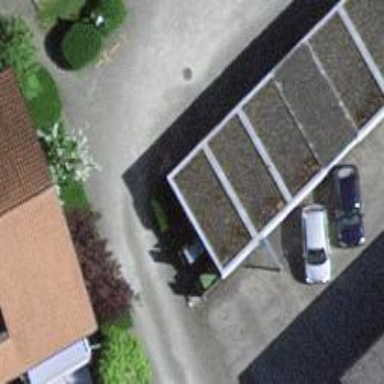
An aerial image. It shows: Garage.